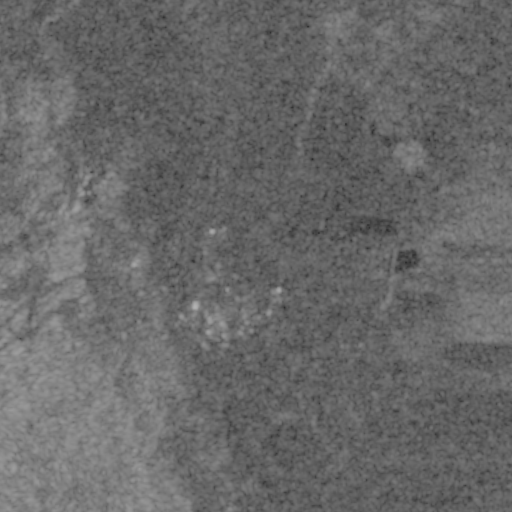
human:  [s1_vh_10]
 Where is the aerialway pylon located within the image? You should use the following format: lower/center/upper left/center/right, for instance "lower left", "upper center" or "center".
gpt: The aerialway pylon is located in the center left of the image.
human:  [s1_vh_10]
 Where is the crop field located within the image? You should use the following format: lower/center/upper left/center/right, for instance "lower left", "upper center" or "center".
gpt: The crop field is located in the lower right of the image.
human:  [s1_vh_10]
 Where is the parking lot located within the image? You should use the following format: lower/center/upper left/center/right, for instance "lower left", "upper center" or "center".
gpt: The parking lot is located in the center left of the image.
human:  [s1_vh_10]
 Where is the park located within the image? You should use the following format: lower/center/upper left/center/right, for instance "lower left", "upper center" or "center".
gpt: There is no park in the image.

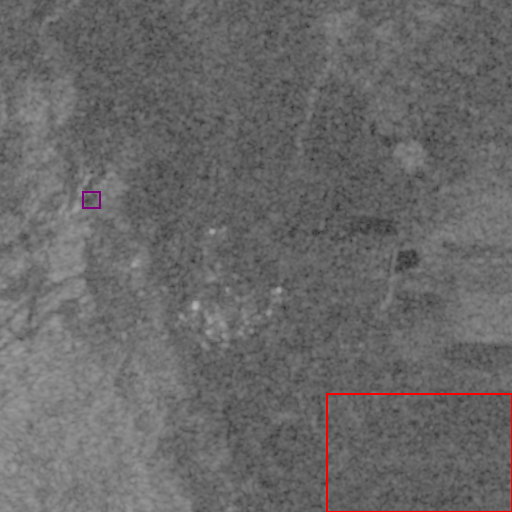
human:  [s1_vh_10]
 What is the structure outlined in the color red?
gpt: The structure outlined in red is a crop field.
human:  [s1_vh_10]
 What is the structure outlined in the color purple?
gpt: The structure outlined in purple is a park.
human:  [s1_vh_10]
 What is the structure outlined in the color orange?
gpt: There is no orange outline.